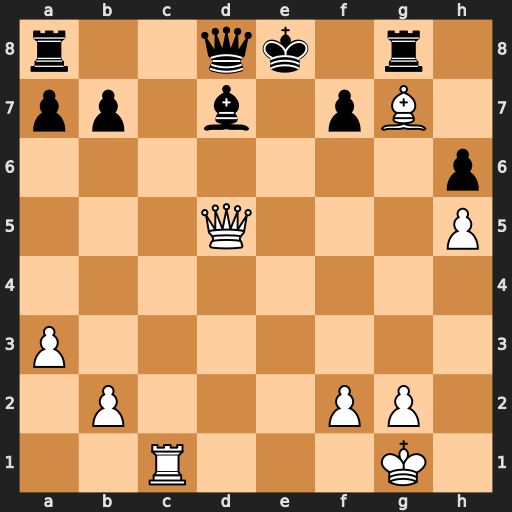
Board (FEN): r2qk1r1/pp1b1pB1/7p/3Q3P/8/P7/1P3PP1/2R3K1
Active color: w
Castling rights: q
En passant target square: -
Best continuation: Re1+ Be6 Rxe6+ fxe6 Qxe6+ Qe7 Qxg8+